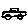
Label: car